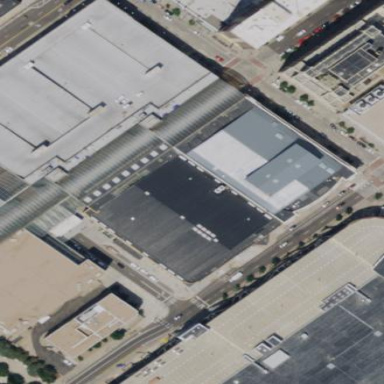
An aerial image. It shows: Commercial building that houses theatre.